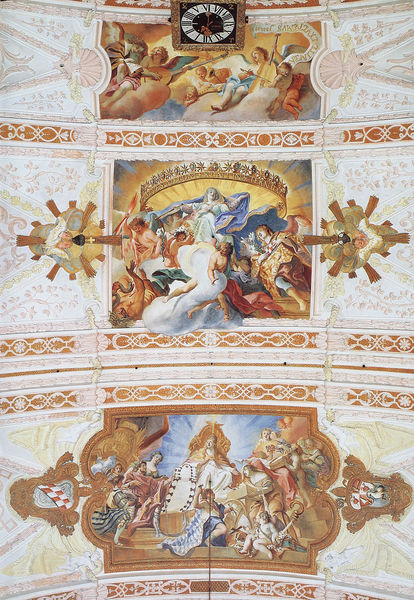
Titel: Deckenfresken der Klosterkirche Fürstenfeld
Künstler: Cosmas Damian Asam
Standort: Fürstenfeldbruck, Kloster Fürstenfeld (EU - D - Bayern)
Schlagwörter: blau, gott, himmel, weiss, gebäude, tuch, malerei, barock, kirche, gold, decke, musik, musiker, krone, engel, farbe, thron, uhr, stuck, gewölbe, sterne, kranz, fries, wappen, jesus, fresken, deckengemälde, fresko, maria, musikant, deckenmalerei, tuch#